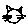
Label: cat